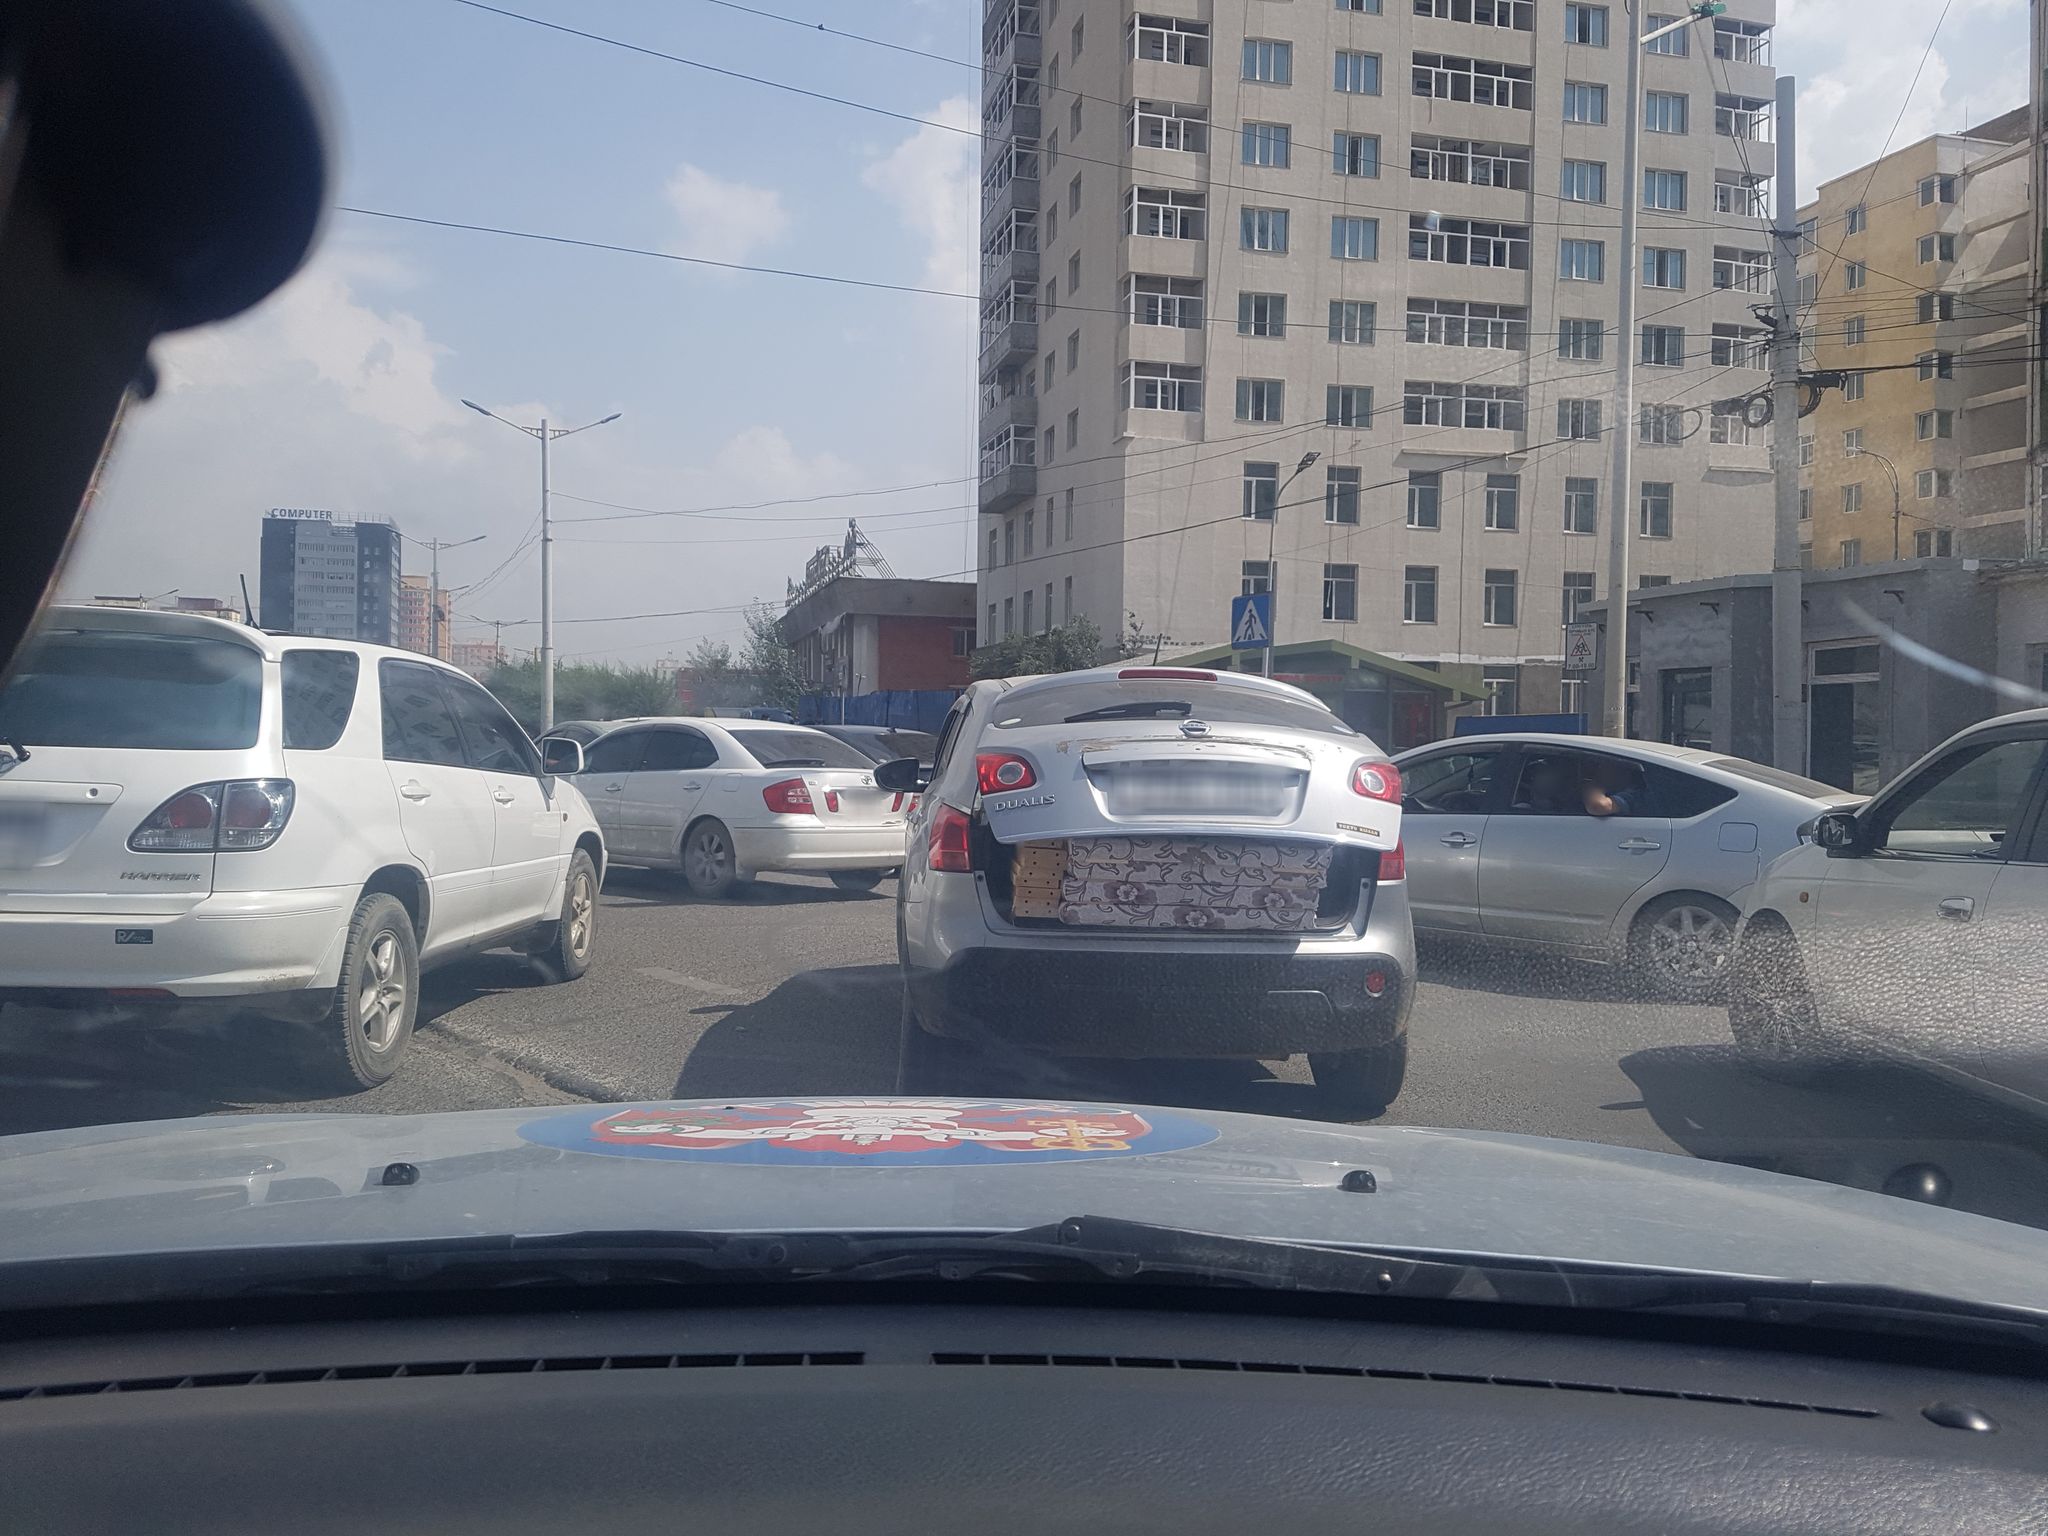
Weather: snowy
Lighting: day
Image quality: good
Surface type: driving surface
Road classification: primary
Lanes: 2
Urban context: urban centre
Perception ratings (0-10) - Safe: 1.52, Lively: 8.23, Beautiful: 0.43, Boring: 0.81, Depressing: 3.85, Wealthy: 3.72